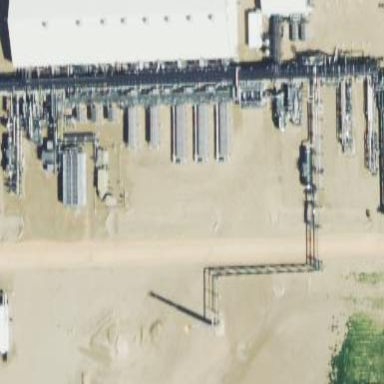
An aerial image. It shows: Industrial area focused on oil production.